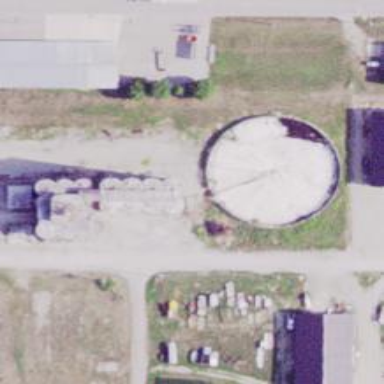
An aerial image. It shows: Bunker silo used for storing grain.